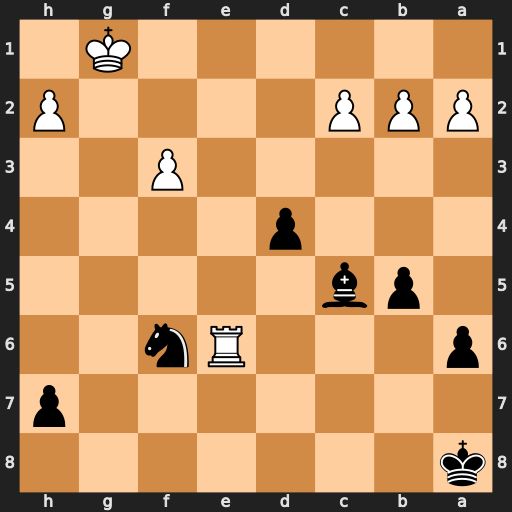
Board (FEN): k7/7p/p3Rn2/1pb5/3p4/5P2/PPP4P/6K1
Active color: b
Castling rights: -
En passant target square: -
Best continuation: d3+ Kf1 dxc2